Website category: sports
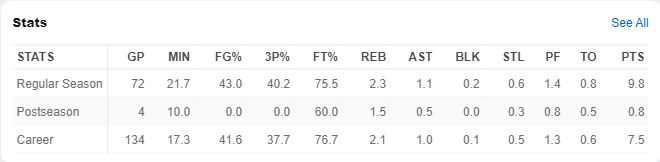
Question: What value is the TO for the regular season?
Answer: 0.8

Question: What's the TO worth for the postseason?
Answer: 0.5

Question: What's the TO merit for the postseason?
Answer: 0.5

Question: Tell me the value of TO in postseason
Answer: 0.5

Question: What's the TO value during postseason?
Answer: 0.5

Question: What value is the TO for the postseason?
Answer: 0.5

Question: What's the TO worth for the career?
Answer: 0.6

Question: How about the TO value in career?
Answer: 0.6

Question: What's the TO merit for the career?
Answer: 0.6

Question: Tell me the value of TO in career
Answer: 0.6

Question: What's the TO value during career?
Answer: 0.6

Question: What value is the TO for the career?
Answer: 0.6

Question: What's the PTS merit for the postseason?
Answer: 0.8

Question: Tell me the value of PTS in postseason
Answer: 0.8

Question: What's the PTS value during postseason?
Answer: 0.8

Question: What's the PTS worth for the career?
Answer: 7.5

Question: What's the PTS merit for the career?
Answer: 7.5

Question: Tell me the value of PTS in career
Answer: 7.5

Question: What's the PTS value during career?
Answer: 7.5

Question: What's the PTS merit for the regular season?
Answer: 9.8